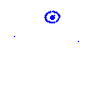
Particle: electron